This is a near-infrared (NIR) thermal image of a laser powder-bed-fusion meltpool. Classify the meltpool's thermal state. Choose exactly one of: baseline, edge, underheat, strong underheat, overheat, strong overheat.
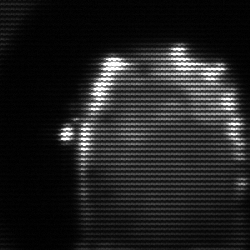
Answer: baseline